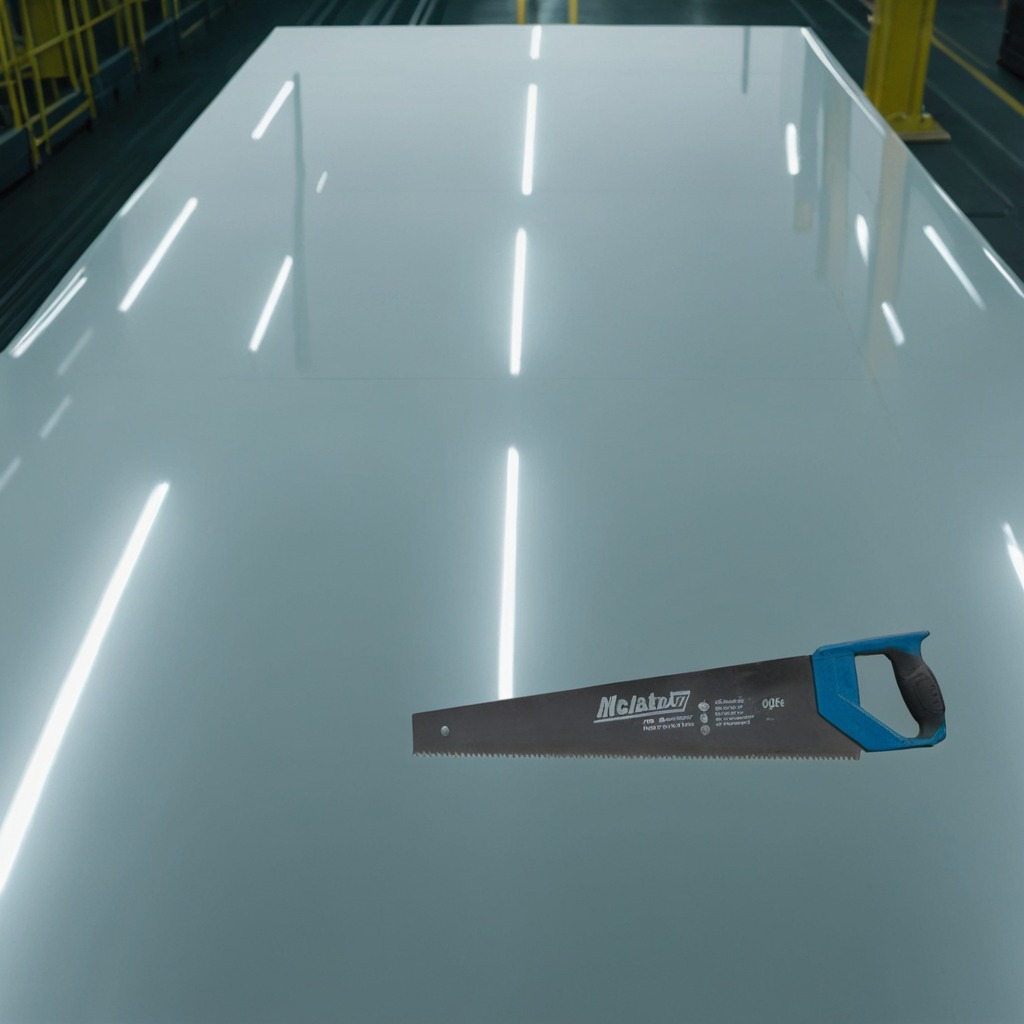
A metal saw lies on the table.